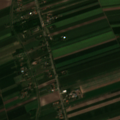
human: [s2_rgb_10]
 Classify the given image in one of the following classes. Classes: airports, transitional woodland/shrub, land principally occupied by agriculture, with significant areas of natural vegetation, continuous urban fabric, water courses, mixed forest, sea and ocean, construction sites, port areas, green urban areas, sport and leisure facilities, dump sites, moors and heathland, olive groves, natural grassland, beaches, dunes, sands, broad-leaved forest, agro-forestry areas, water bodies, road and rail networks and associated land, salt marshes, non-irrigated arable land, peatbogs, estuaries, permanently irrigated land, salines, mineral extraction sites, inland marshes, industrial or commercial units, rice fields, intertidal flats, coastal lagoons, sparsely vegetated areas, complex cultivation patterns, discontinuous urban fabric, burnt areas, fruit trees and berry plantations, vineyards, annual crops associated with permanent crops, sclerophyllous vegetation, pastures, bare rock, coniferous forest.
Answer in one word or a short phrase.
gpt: discontinuous urban fabric, non-irrigated arable land